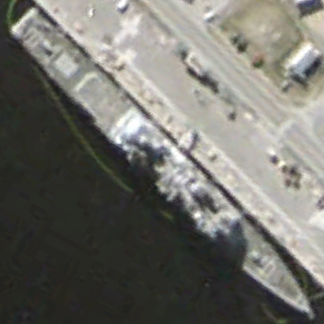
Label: cruiser